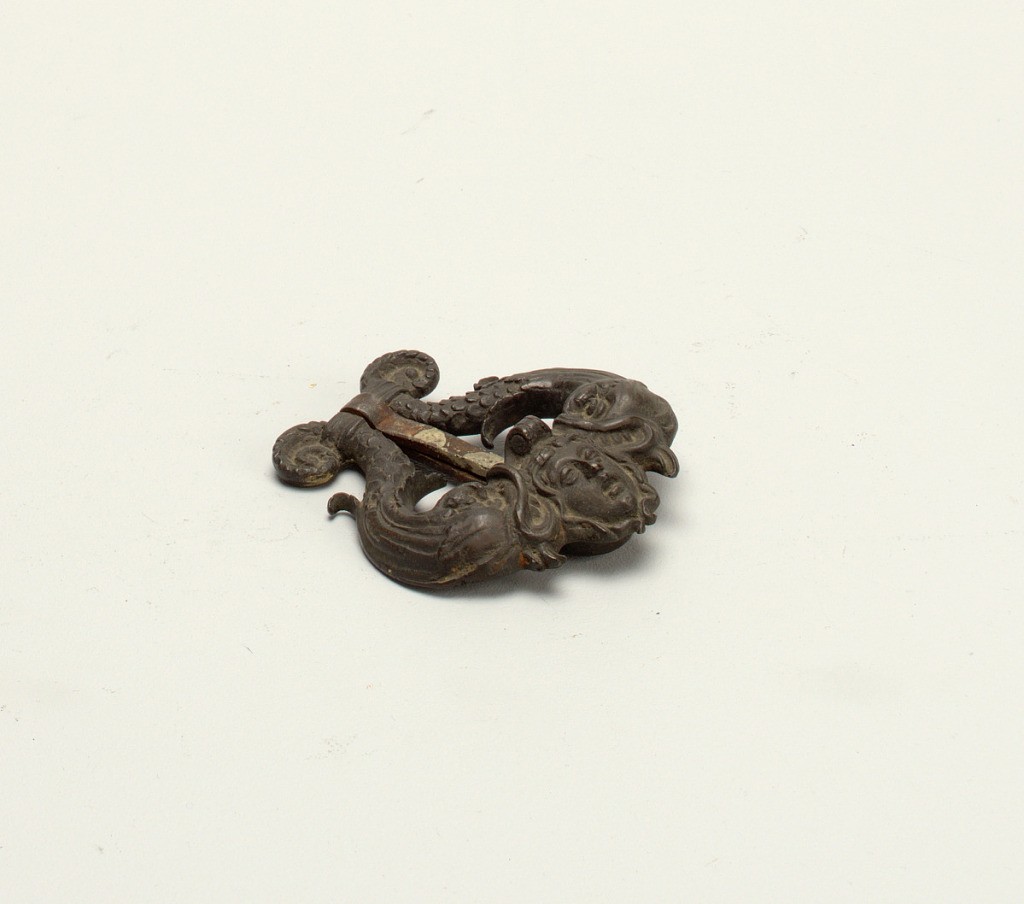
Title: Door knocker
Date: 1550–1650
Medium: Bronze
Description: In the form of two dolphins and a woman's head.